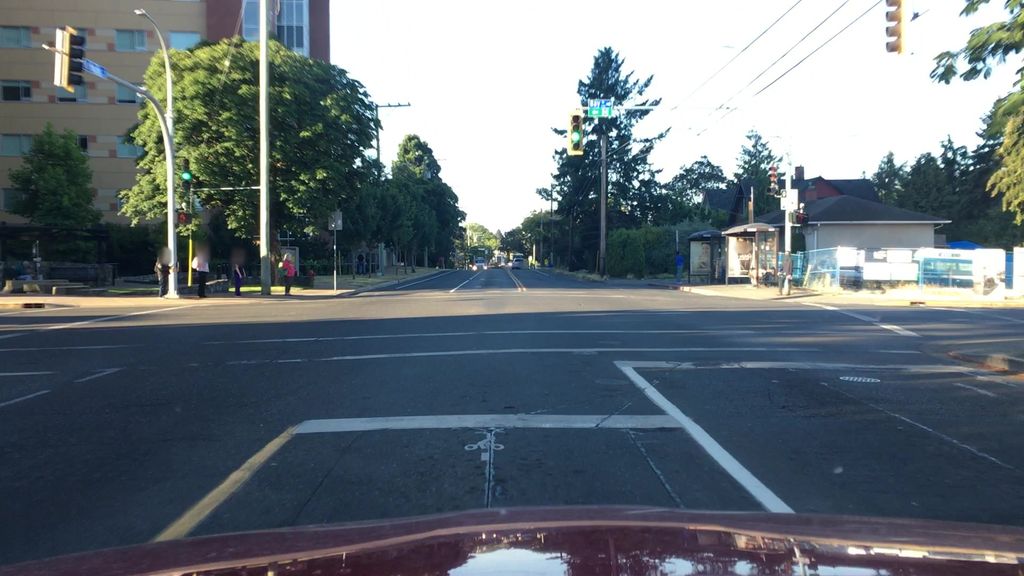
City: victoria